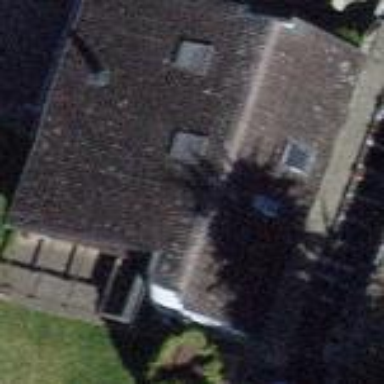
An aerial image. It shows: House with tile roof.